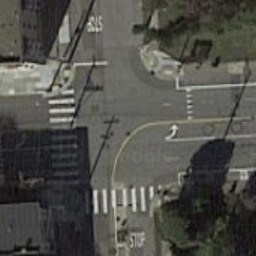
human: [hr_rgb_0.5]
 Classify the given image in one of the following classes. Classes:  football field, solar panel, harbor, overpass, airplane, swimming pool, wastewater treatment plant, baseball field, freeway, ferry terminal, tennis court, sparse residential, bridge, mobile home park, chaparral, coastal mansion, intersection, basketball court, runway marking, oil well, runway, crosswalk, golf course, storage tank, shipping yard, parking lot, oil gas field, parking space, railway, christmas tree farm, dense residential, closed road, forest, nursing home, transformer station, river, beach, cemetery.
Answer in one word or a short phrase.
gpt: crosswalk